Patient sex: F
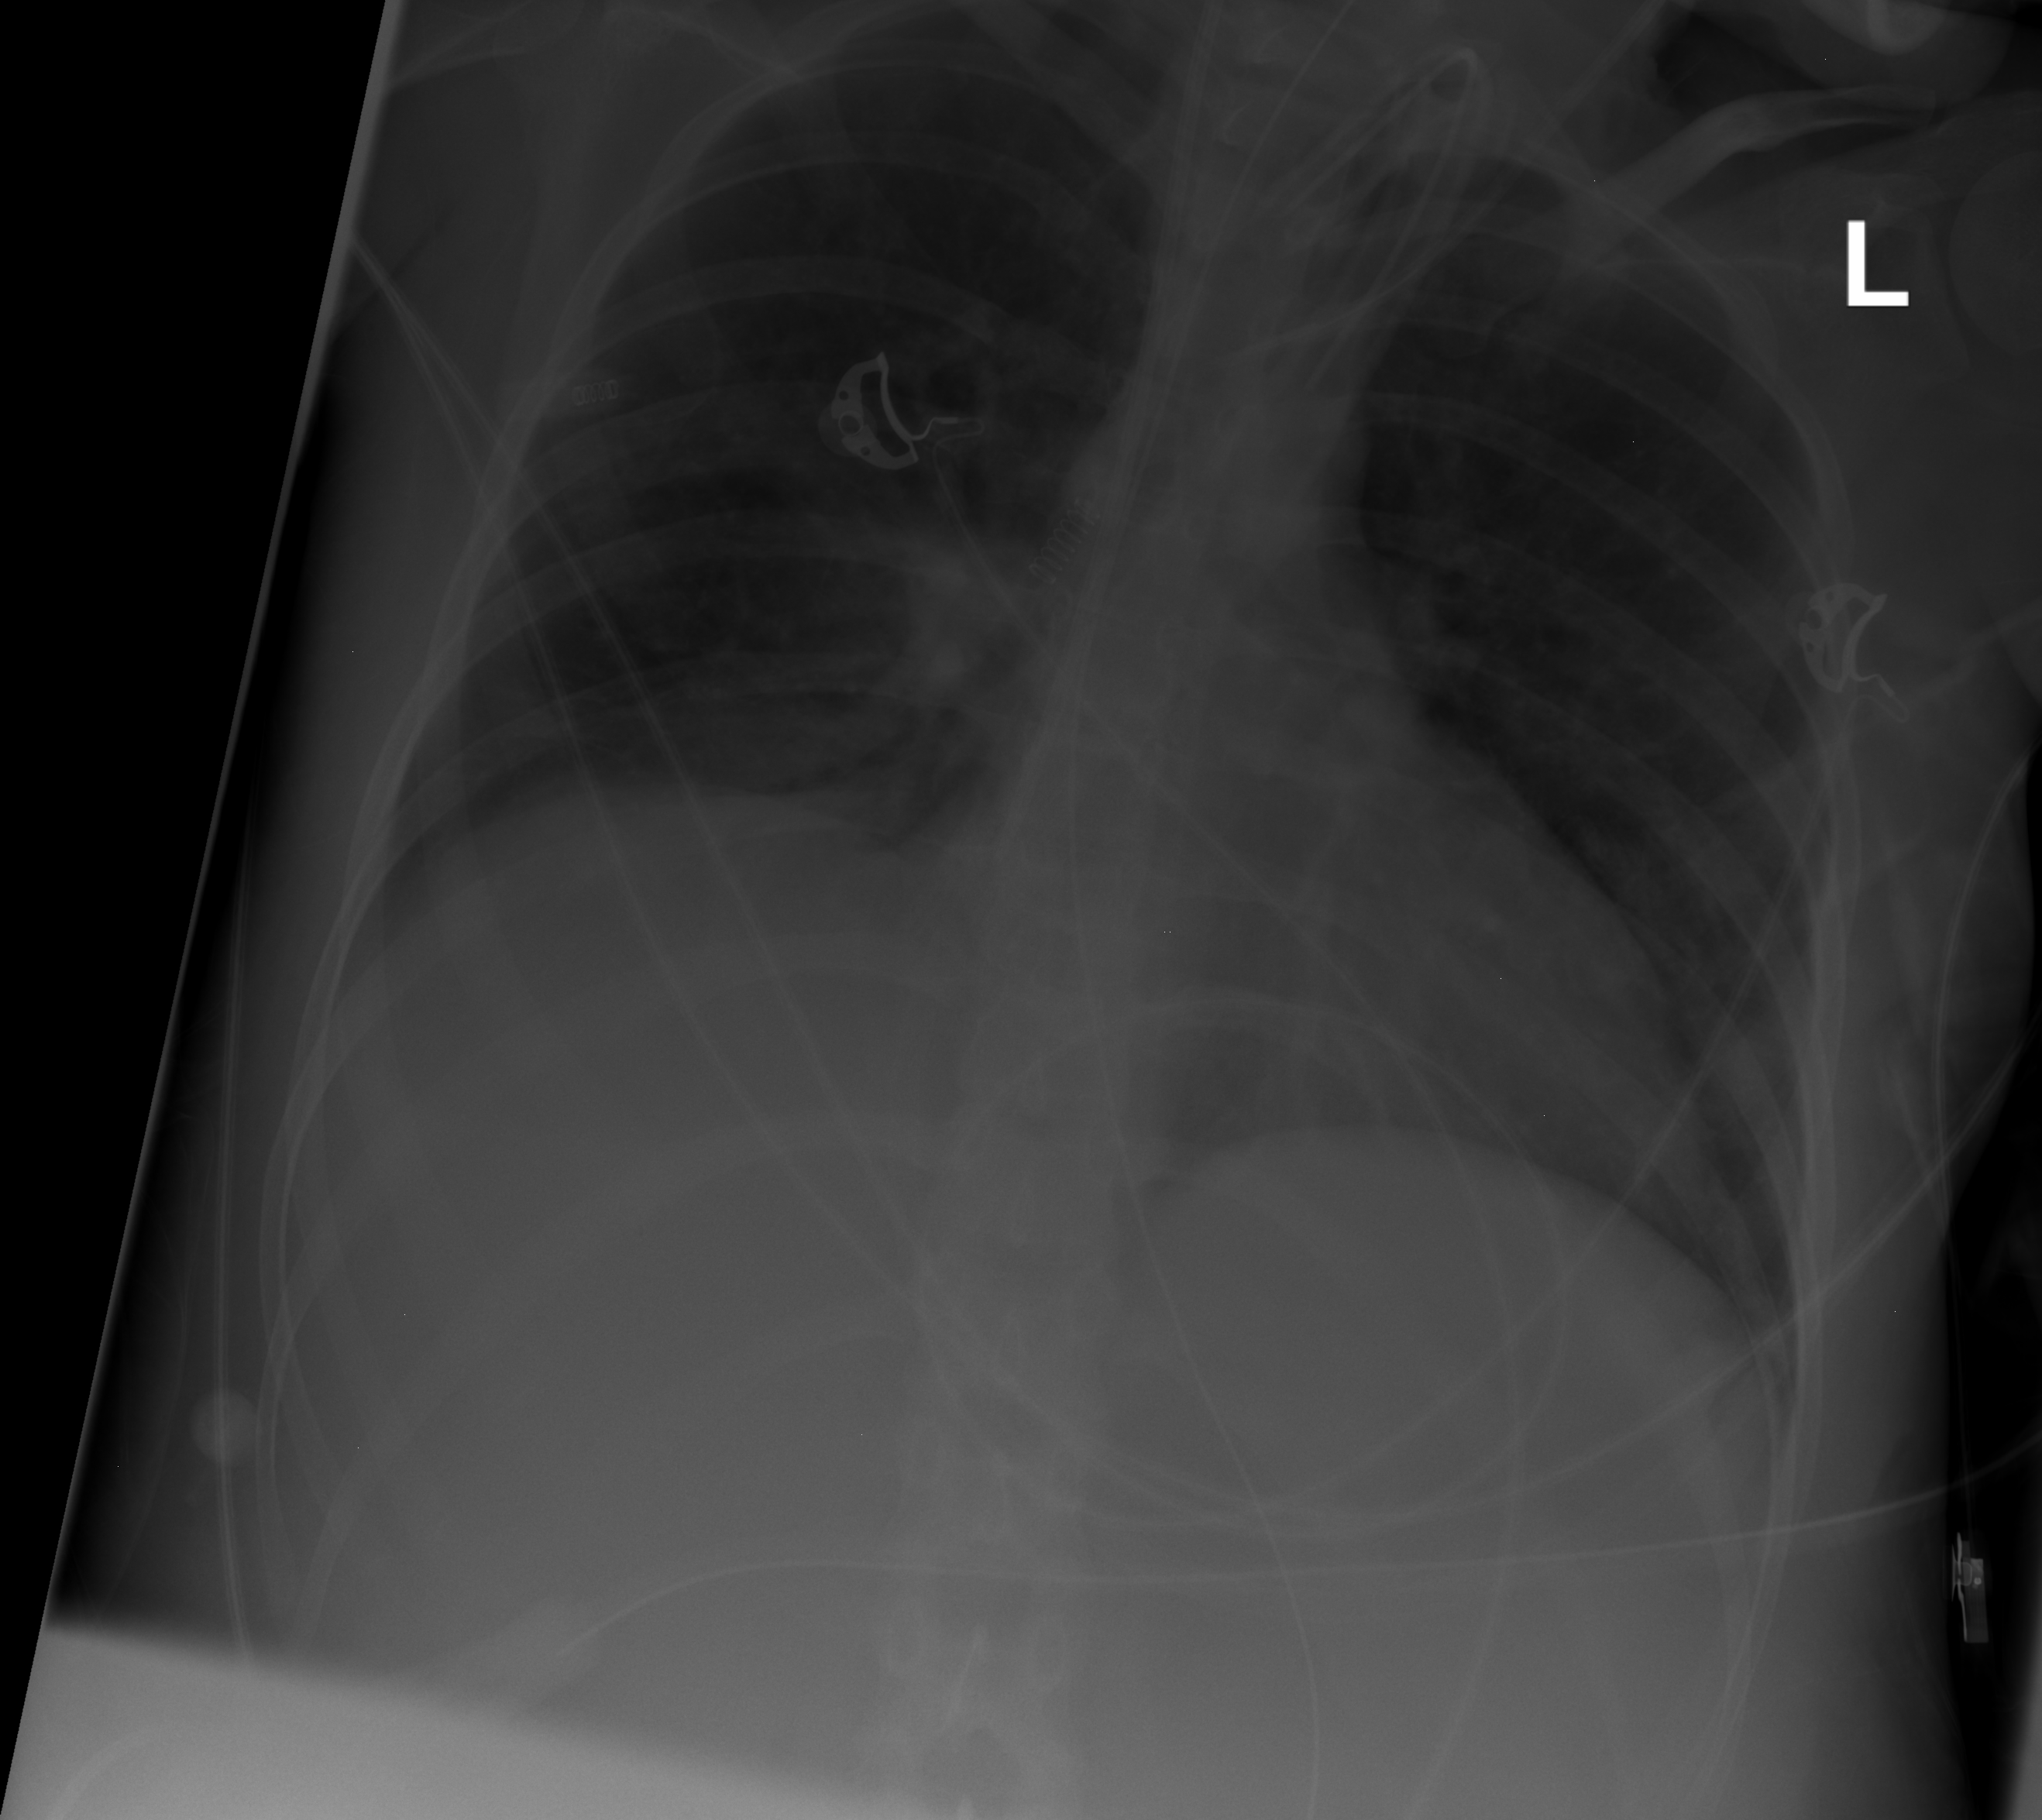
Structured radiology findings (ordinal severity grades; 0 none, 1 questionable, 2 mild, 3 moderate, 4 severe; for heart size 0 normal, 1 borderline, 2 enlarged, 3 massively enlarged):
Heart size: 0
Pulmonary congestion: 2
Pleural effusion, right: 1
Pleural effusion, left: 0
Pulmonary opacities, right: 1
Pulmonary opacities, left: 0
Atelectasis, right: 2
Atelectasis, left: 2